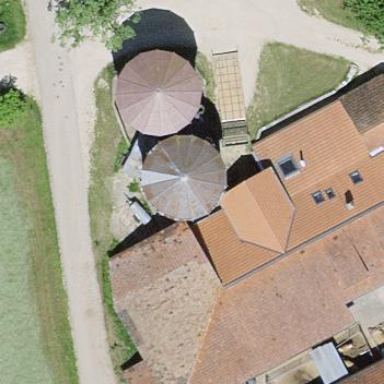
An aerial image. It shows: Farm building.